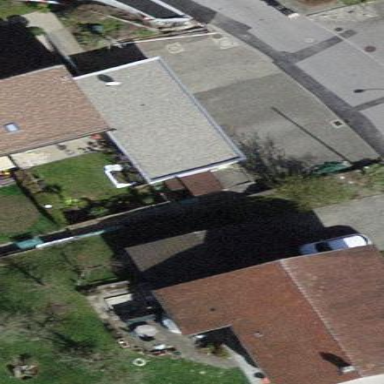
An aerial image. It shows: Building with tiled roof.